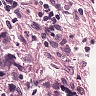
Metastatic tissue present: yes